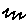
Label: zigzag